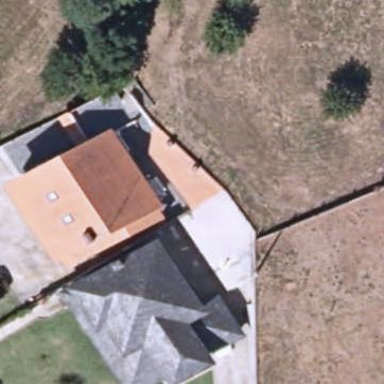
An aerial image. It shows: Shed.